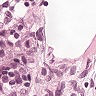
Metastatic tissue present: yes